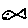
Label: fish